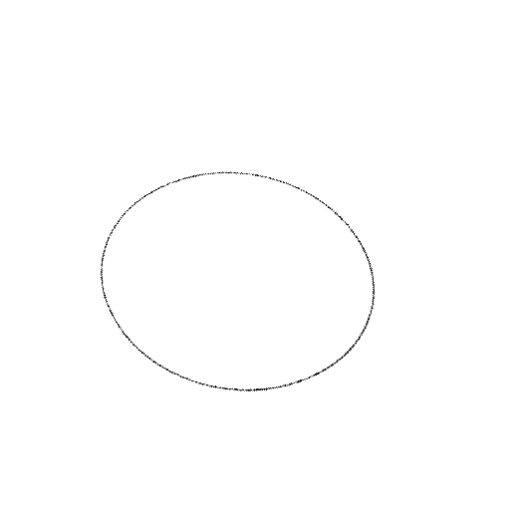
Crossing number: 0